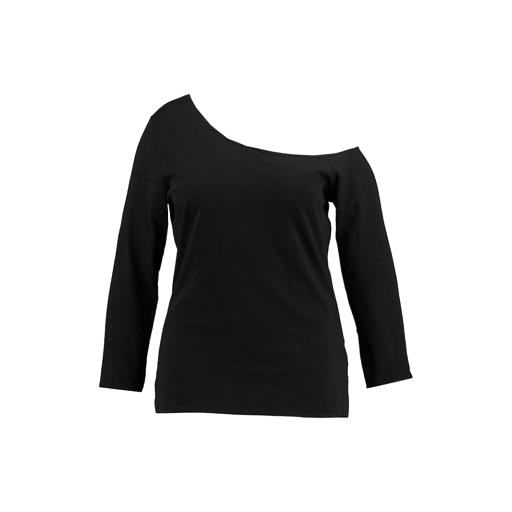
shoulder shirt, one shoulder shirt, black women's asymmetric, white background